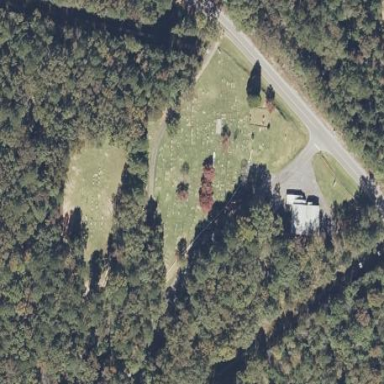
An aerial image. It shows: Graveyard.